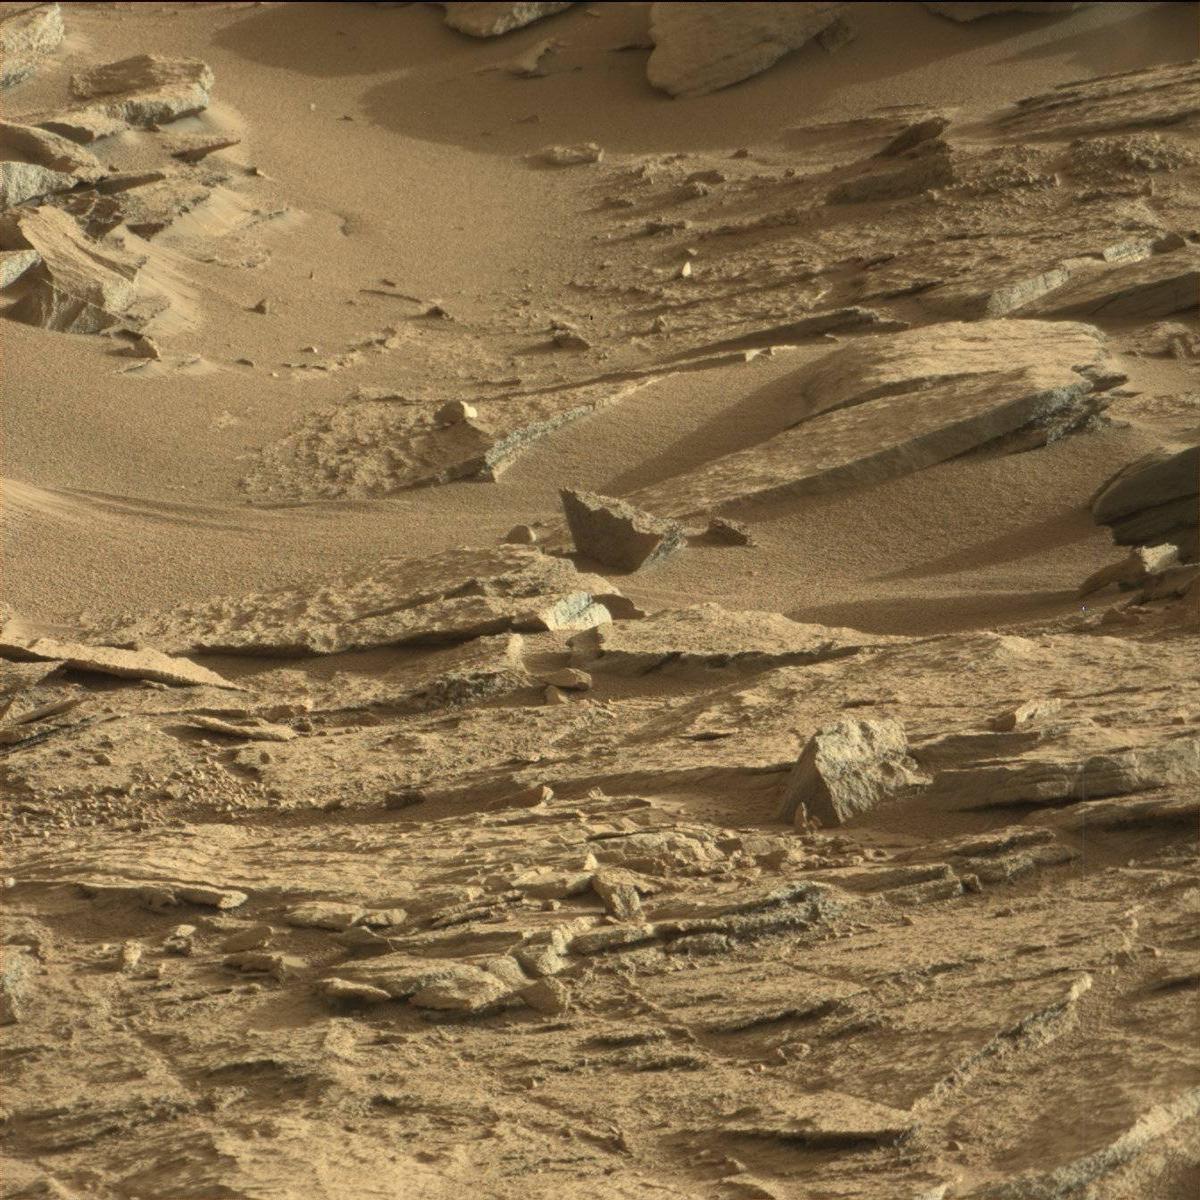
Terrain classes present: Bedrock, Sand / Soil